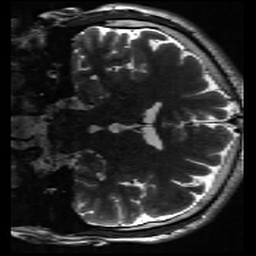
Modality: inplaneT2
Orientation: coronal